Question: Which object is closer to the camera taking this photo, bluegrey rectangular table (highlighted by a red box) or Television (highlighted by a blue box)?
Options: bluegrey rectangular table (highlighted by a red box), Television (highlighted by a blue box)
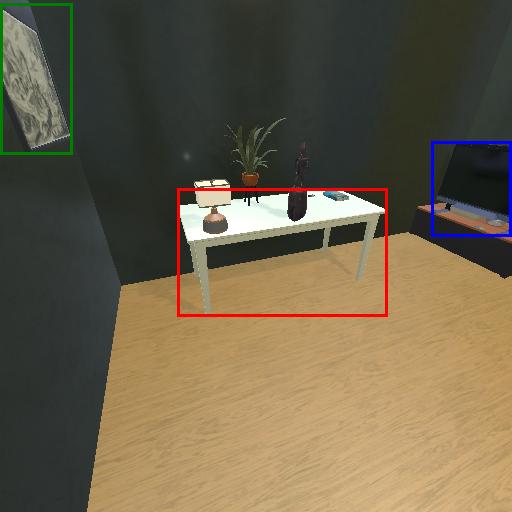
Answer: bluegrey rectangular table (highlighted by a red box)